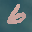
Label: 6